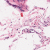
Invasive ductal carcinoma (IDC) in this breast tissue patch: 0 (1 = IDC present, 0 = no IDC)